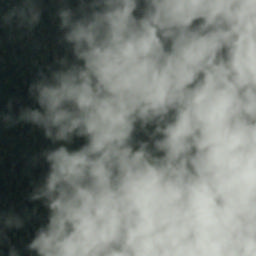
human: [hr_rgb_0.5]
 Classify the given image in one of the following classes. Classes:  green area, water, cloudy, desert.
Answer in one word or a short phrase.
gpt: cloudy